Question: So, I'm super super new to Python and programming in general. I'm still learning the most basic of commands and terminology. My question is I'm trying to print the datetime in an infinite loop, but only on one line.
I would like the output in the shell to display the date and time and then clear the previously displayed datetime and replace it with the new value. I can't seem to figure out what I'm missing, and reading through different questions, I can't seem to find what I'm looking for. Any thoughts, help, or guidance would be appreciated. Trying to read the Python Documentation is not helping me at all at this point. This is what I've figured out so far:
'''
import datetime
import time
while True:
today = datetime.date.today()
now = datetime.datetime.now()
print ("The Current date is ", (today.strftime('%m/%d/%Y')))
print ("The Current Time is ", (now.strftime('%H:%M')))
time.sleep(30)
'''
This Generates:
'''
The Current date is 03/28/2017
The Current Time is 19:09
The Current date is 03/28/2017
The Current Time is 19:10
'''
I'd like it to say:
'''
The Current date is 03/28/2017
The Current Time is 19:09
'''
'''
The Current date is 03/28/2017
The Current Time is 19:10
'''

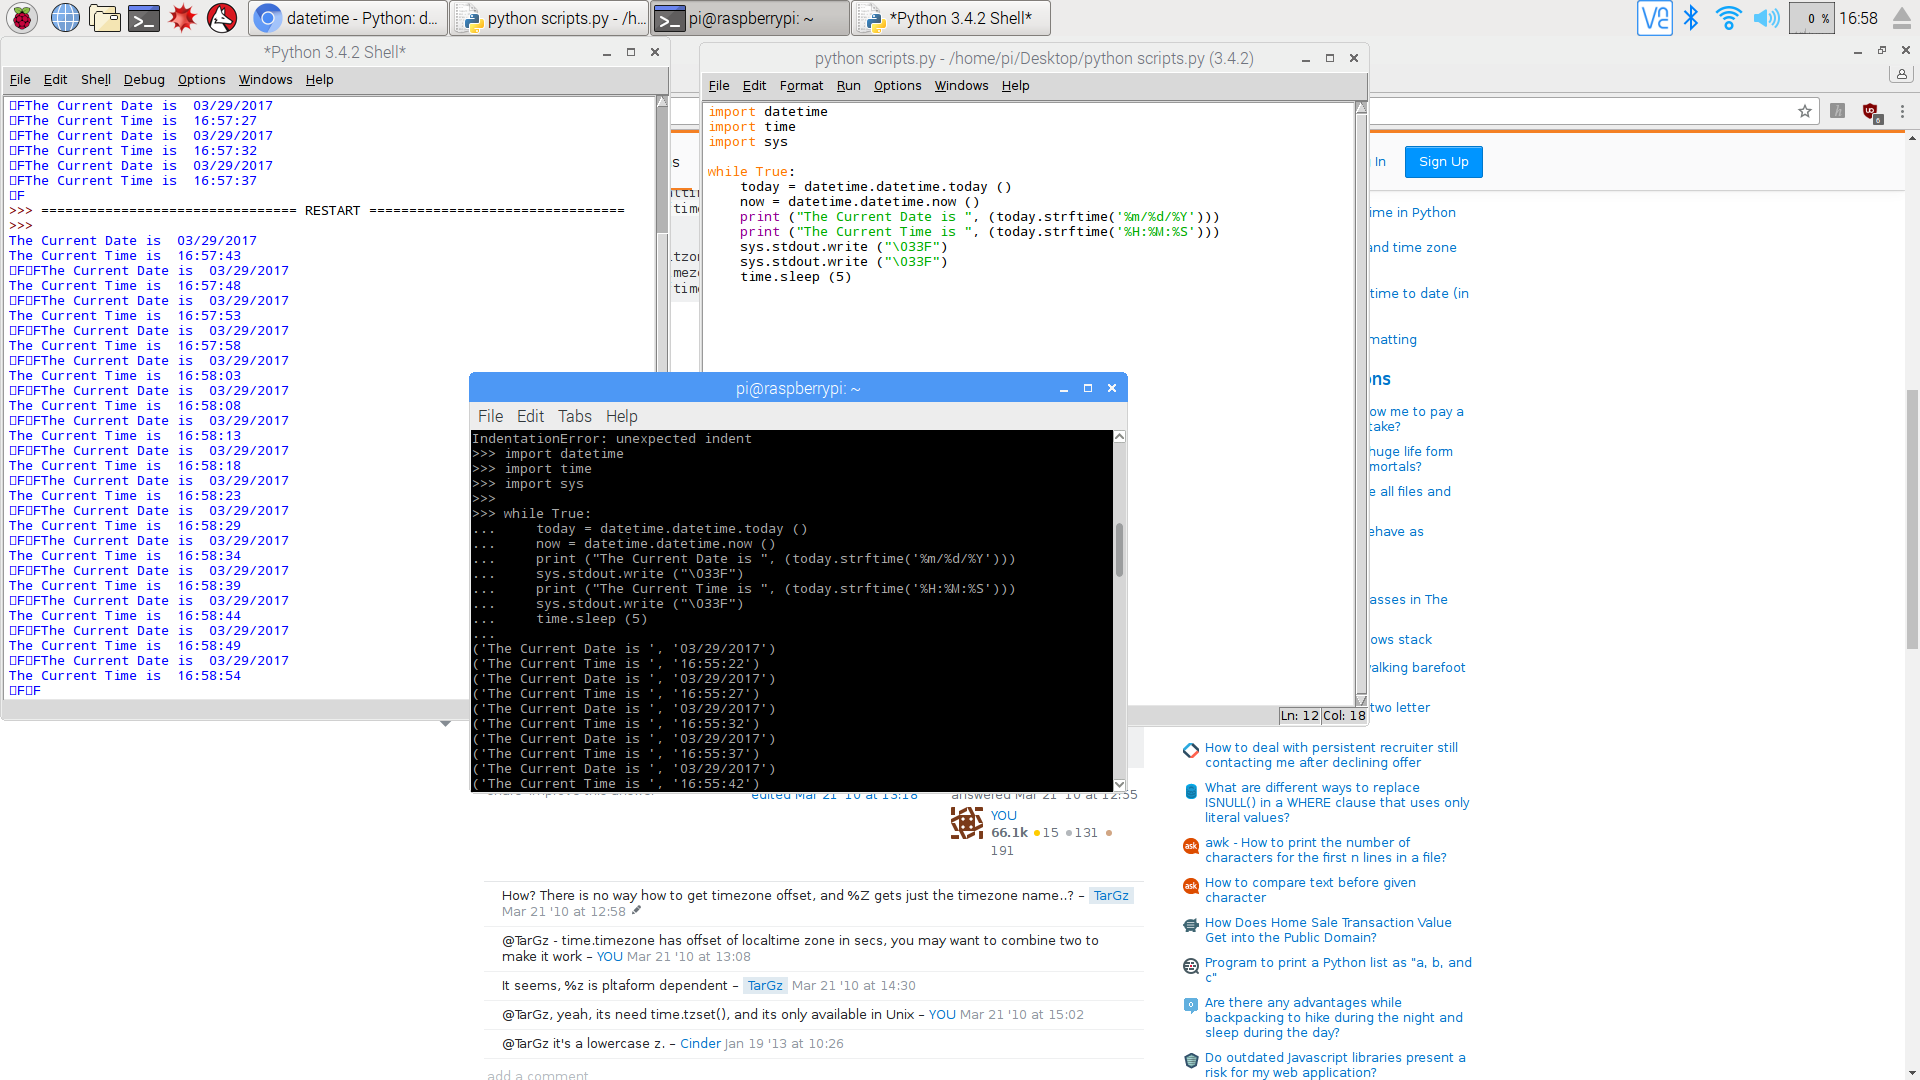
Answer: One way is to use <URL>:
'''
import datetime
import time
import sys
while True:
today = datetime.date.today()
now = datetime.datetime.now()
print ("The Current date is ", (today.strftime('%m/%d/%Y')))
print ("The Current Time is ", (now.strftime('%H:%M')))
sys.stdout.write("") # Cursor up one line
sys.stdout.write("") # Cursor up one line
time.sleep(30)
'''
Another option:
import datetime
import time
import os
'''
while True:
today = datetime.date.today()
now = datetime.datetime.now()
print ("The Current date is ", (today.strftime('%m/%d/%Y')))
print ("The Current Time is ", (now.strftime('%H:%M')))
time.sleep(30)
os.system('clear')
'''